Question: I have the following SQL statement that returns 2 rows (booking days)
'''
SELECT bd.ID, t.FirstName, t.Surname,
CASE WHEN bd.BookingDuration = 3 AND CONVERT(time(0), bd.StartTime) < CONVERT(time(0), '12:00:00') AND bd.NoOfHOurs < 5.5 THEN bd.ID ELSE NULL END as 'TuesdayHourlyAM',
CASE WHEN bd.BookingDuration = 3 AND CONVERT(time(0), bd.StartTime) < CONVERT(time(0), '12:00:00') AND bd.NoOfHOurs < 5.5 THEN bd.ID ELSE NULL END as 'TuesdayHourlyAM2'
from BookingDays bd join
(
select ID, MIN(StartTime) as minx, MAX(StartTime) as maxx
from BookingDays
where BookingDate = CONVERT(date, '18/06/2013', 103) and BookingType = 0
group by ID
)
tmin
on bd.ID = tmin.ID and bd.StartTime = tmin.minx
inner join Teachers t on bd.TeacherID = t.ID
where t.Surname = 'cairns'
group by bd.ID, bd.StartTime, bd.DayText, t.Firstname, t.Surname, bd.BookingDate, bd.BookingDuration, bd.NoOfHours, tmin.minx, tmin.maxx
'''
This returns -

What I am looking for is a table with a similar format, however in 1 row:
Firstname | Surname | TuesdayHourlyAM1 | TuesdayHourlyAM1Start | TuesdayHourlyAM1End | TuesdayHourlyAM2 | TuesdayHourlyAM2Start | TuesdayHourlyAM2End
TuesdayHourlyAM1: BookingDayID
TuesdayHourlyAM2: BookingDayID
Start/End: Start and End Times for the bookings
Where AM1 is the smallest start time and AM2 is the largest start time (there will never be more that 2 booking days for this criteria).
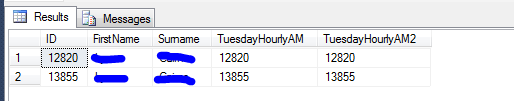
Answer: '''
SELECT t.FirstName, t.Surname, tmin.id as TuesdayHourlyAM1, tmin.StartTime as TuesdayHourlyAM1Start, tmin.Endtime as TuesdayHourlyAM1End ,
tmax.id as TuesdayHourlyAM2, tmax.StartTime as TuesdayHourlyAM2Start, tmax.Endtime as TuesdayHourlyAM2End
Teachers t inner join
from
(
select top 1 id, bd.teacherID MIN(StartTime) as StartTime, endtime as Endtime
from BookingDays bd inner join Teachers t on bd.TeacherID = t.ID
where BookingDate = CONVERT(date, '18/06/2013', 103) and BookingType = 0 and t.Surname = 'cairns'
group by id,endtime, bd.teacherID
order by StartTime asc
)
tmin
on t.id = tmin.teacherID
join
(
select top 1 id, bd.teacherID, max(StartTime) as StartTime, endtime as Endtime
from BookingDays bd inner join Teachers t on bd.TeacherID = t.ID
where BookingDate = CONVERT(date, '18/06/2013', 103) and BookingType = 0 and t.Surname = 'cairns'
group by id,endtime, bd.teacherID
order by StartTime desc
)
tmax
on t.id = tmax.teacherID
'''